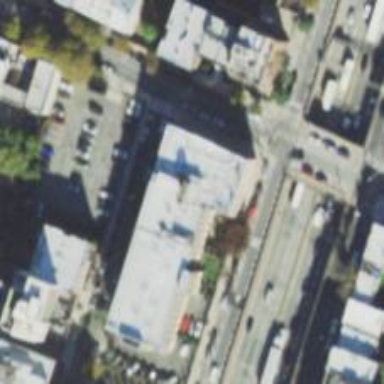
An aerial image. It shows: Building.